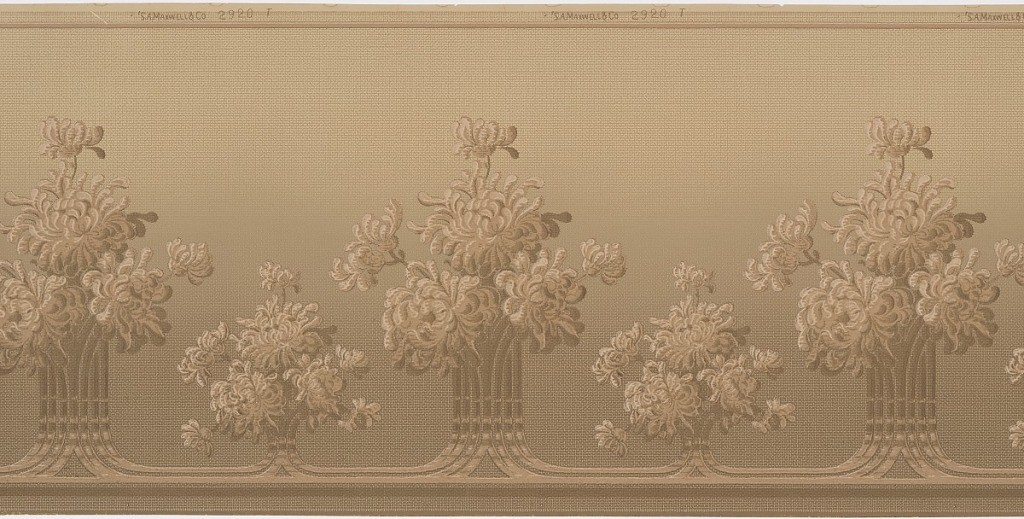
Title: Frieze
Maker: Maxwell & Co., S.A., Chicago, Illinois, USA
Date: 1905–1915
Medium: Machine-printed paper
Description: A repeating floral candelabra design whose stems join and connect smaller floral candelabra on a diaper background of gradating tones within horizontal banded borders. Printed in brown, taupe, beige, olive green, khaki and moss green.